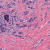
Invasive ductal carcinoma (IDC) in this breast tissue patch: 1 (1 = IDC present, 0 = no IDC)